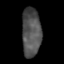
Tissue: skin
Cell type: Fibroblasts
Senescence score: 0.7109
Nuclear area (px): 906
Mean DAPI intensity: 81.836